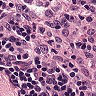
Metastatic tissue present: no